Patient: sex M, age 48
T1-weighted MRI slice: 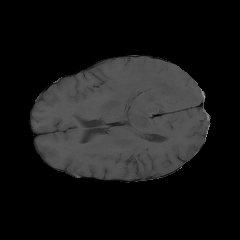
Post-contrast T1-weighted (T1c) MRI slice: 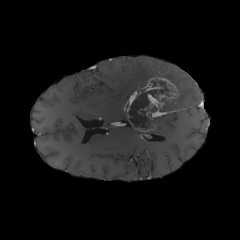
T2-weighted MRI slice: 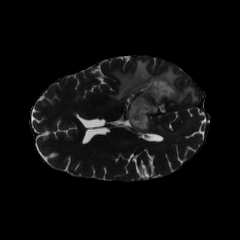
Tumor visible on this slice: yes
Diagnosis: Glioblastoma, IDH-wildtype
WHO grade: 4